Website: crate-barrel
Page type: payment
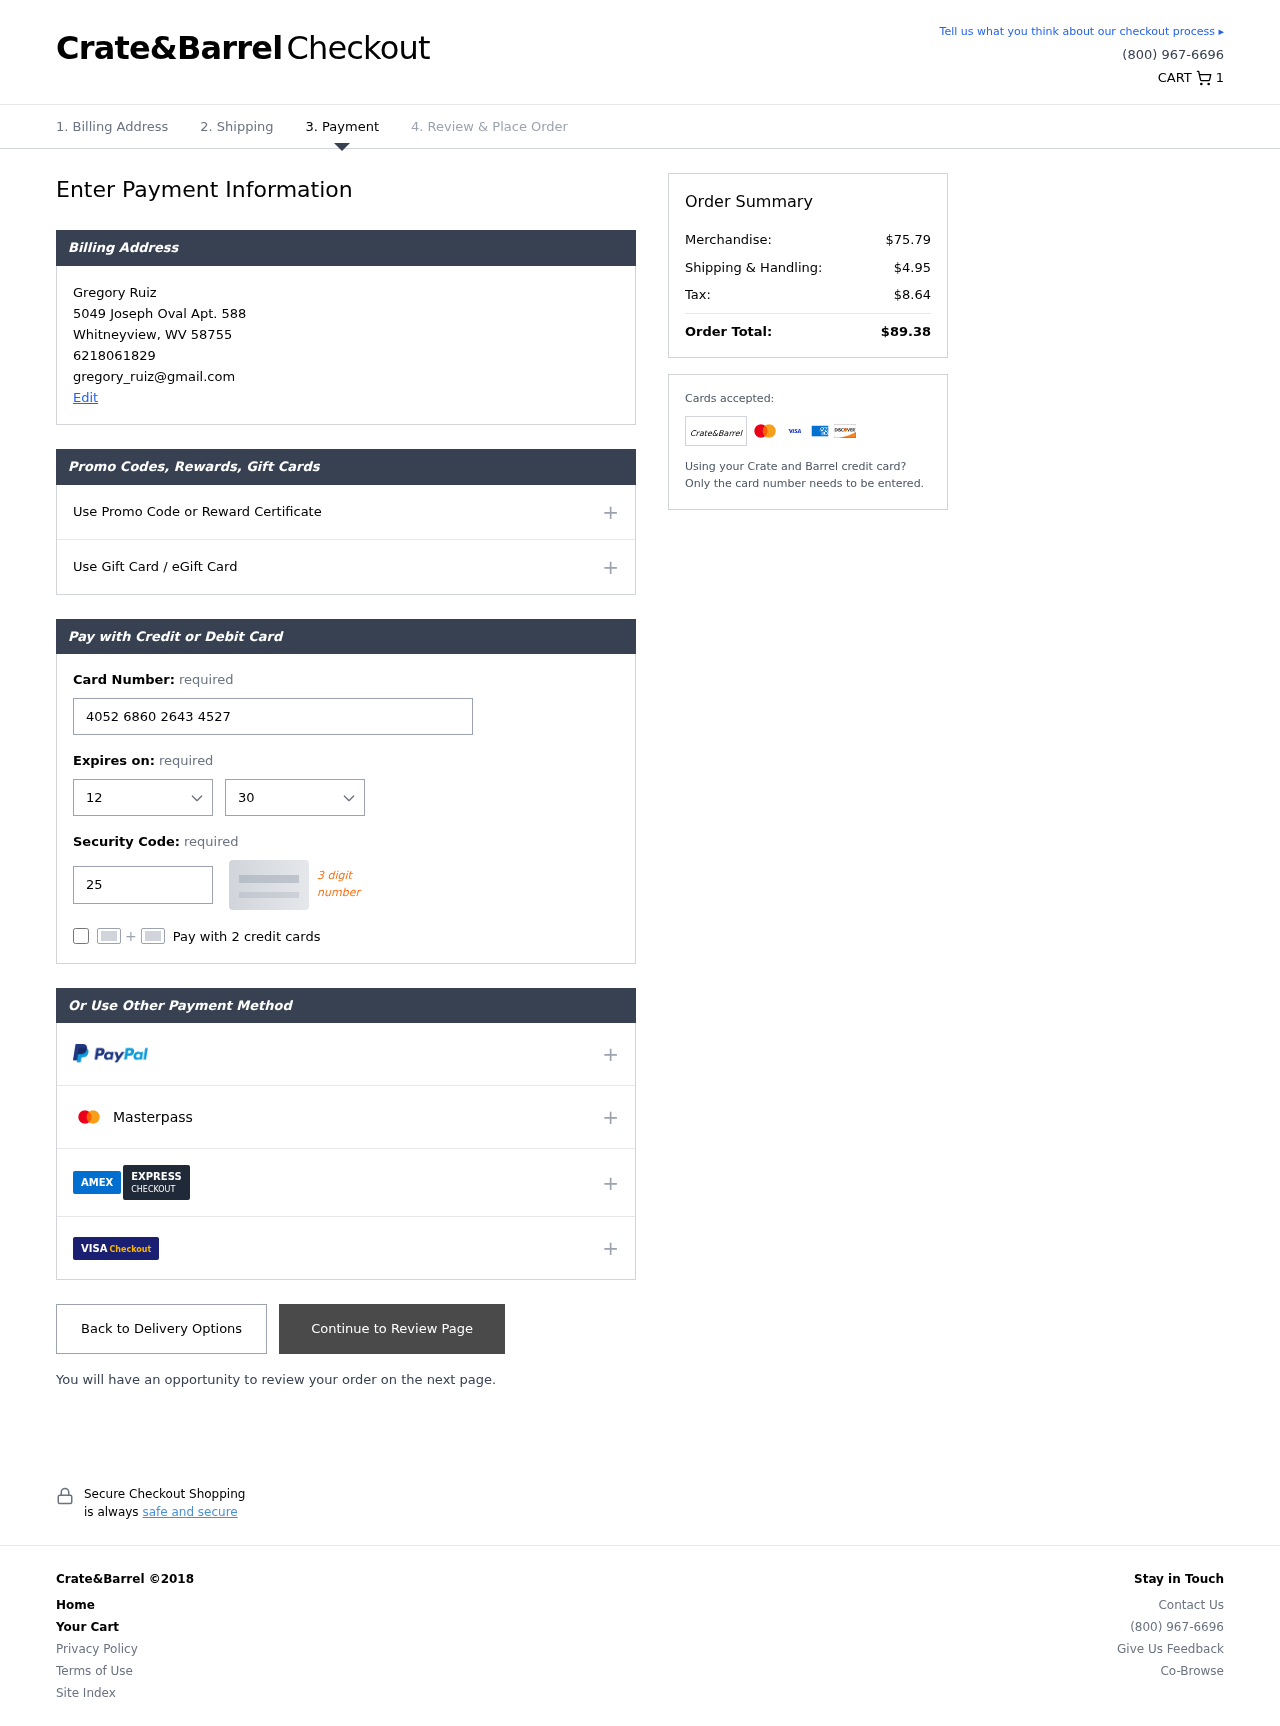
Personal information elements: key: PII_CARD_CVV
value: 254
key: PII_CARD_EXPIRY_MONTH
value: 12
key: PII_CARD_EXPIRY_YEAR
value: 30
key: PII_CARD_NUMBER
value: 4052 6860 2643 4527
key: PII_CITY
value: Whitneyview
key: PII_EMAIL
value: gregory_ruiz@gmail.com
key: PII_FULLNAME
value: Gregory Ruiz
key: PII_PHONE
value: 6218061829
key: PII_POSTCODE
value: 58755
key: PII_STATE_ABBR
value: WV
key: PII_STREET
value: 5049 Joseph Oval Apt. 588
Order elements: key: ORDER_NUM_ITEMS
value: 1
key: ORDER_SUBTOTAL
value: $75.79
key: ORDER_SHIPPING_COST
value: $4.95
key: ORDER_TAX
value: $8.64
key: ORDER_TOTAL
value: $89.38